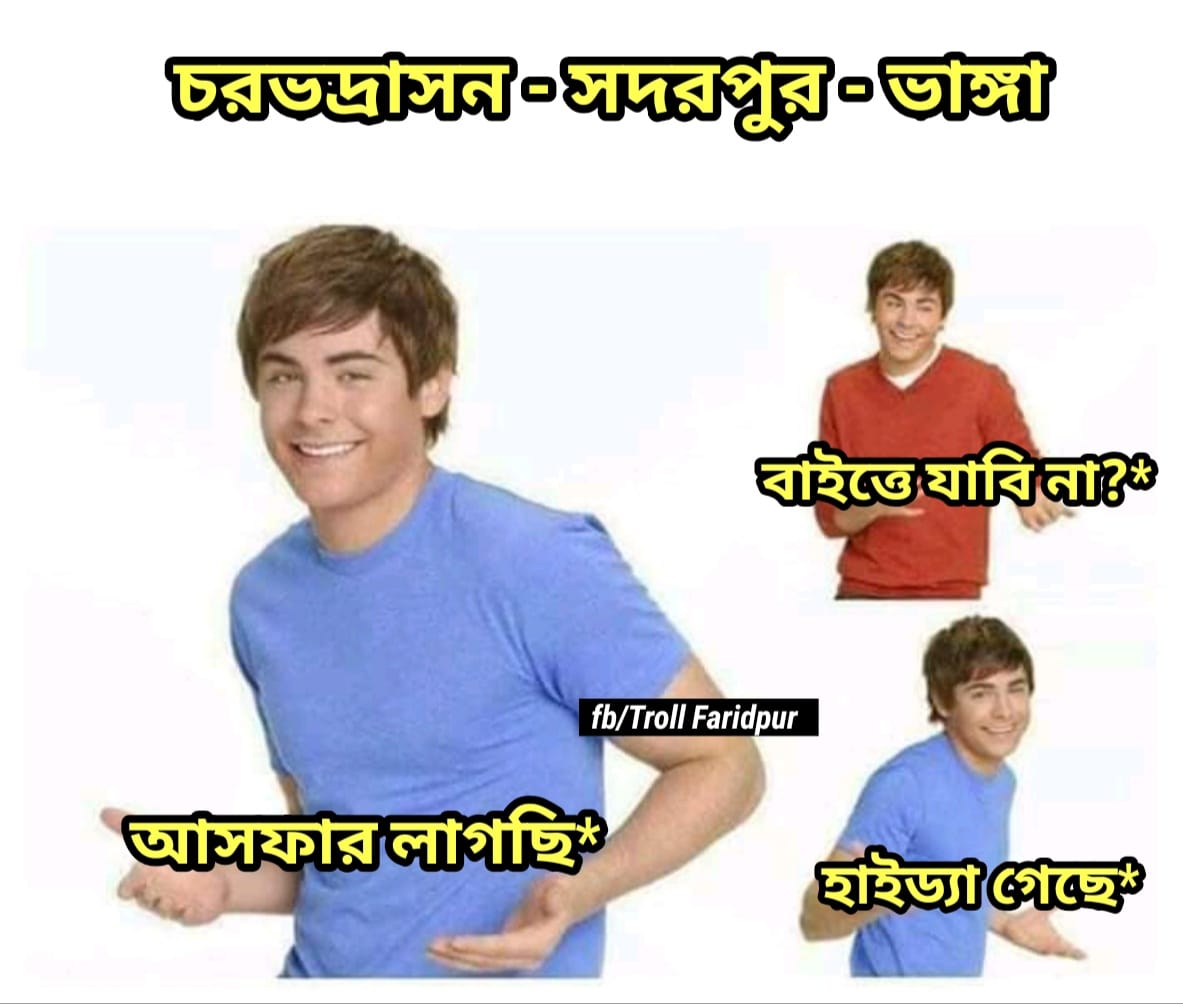
Caption: চরভদ্রাসন - সদরপুর - ভাঙ্গা     বাইত্তে যাবি না ? *       আসফার লাগছি *     হাইড্যা   গেছে*
Label: non-hate